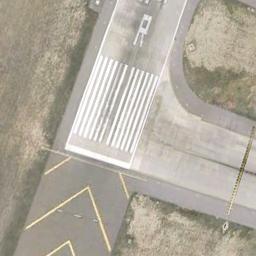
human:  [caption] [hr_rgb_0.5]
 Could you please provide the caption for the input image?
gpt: The runway is on the bare land .

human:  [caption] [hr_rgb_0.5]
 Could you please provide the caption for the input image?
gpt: The runway goes through the clearing and a threshold marking is on the runway .

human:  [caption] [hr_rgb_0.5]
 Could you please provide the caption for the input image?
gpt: There is bare ground next to the runway, With short white lines and yellow arrow signs on the runway .

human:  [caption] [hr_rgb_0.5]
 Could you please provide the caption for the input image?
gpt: The runway is marked with lines .

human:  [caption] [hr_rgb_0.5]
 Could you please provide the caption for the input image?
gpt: There are bare lawns around the runway .